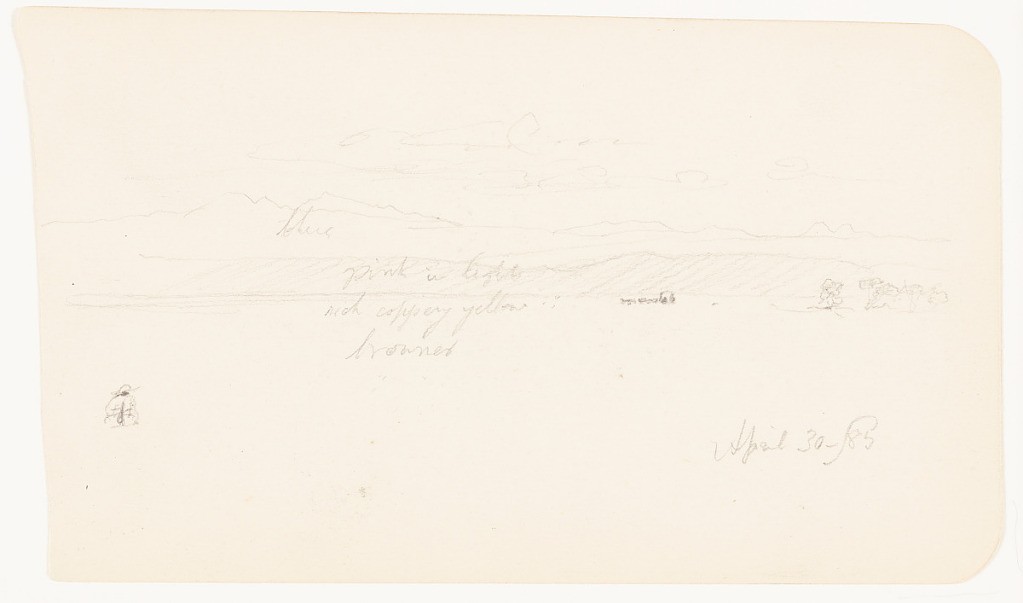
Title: Mountainous Landscape with a Figure, Mexico
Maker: Frederic Edwin Church, American, 1826–1900
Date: April 30, 1885
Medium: Graphite on off-white wove paper; verso: graphite
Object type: drawing
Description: Landscape sketch showing the mountainous terrain of Mexico with a figure in the foreground who sits cross-legged as they hold something in their lap. Flat terrain extends through the middle distance and into the background where a shaded range of foothills is backdropped by an extensive and rugged range of tall, sharp mountains. A group of trees is visible in the middle distance at far right. Puffy clouds are loosely rendered above.

Verso: Landscape sketch showing the mountainous terrain of Mexico across a wide valley or plain. Flat, partially shaded topography comprises the foreground and middle distance, while a rugged mountain range with sharp peaks is visible in the background. In the sky, a few puffy clouds are illuminated by the setting sun, which radiates sunbeams in all directions just above the ridge.